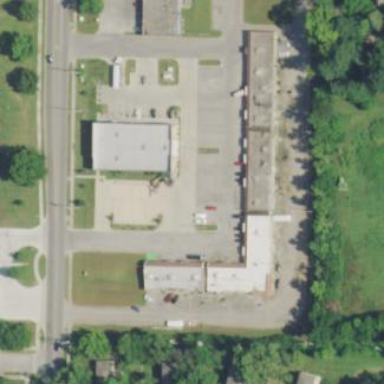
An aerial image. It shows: Retail building.